Question: I have used TestFlight for remote crash reporting. Now I'm using Google Analytics for that.
TestFlight recommends 'Strip Debug Symbols During Copy' and 'Strip Linked Produts' to be disabled. Google Analytics - no. Should I remove them after I have changed TestFlight to Google Analytics?

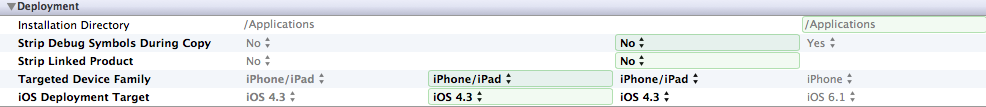
Answer: This depends on how the crash reports are being symbolicated:
1. If you can upload a dSYM to get symbolicated crash reports, you should strip the debug symbols. This has the benefit of getting line numbers and sometimes up to 50% smaller application binaries.
2. If you can NOT upload a dSYM for symbolication, and can't/don't want to download the crash reports and symbolicate them on your own Mac, you should not strip the symbols to get at least something. Symbolication on your Mac will only work if you archive the dSYM of those builds and you can download crash reports in standard format.